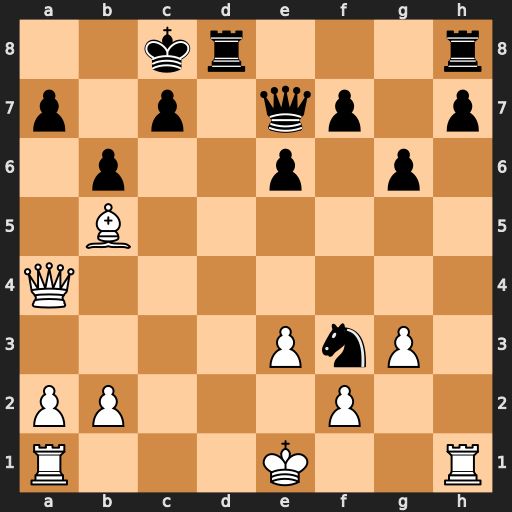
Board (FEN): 2kr3r/p1p1qp1p/1p2p1p1/1B6/Q7/4PnP1/PP3P2/R3K2R
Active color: w
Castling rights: KQ
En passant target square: -
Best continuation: Ke2 Rd2+ Kxf3 Qf6+ Qf4